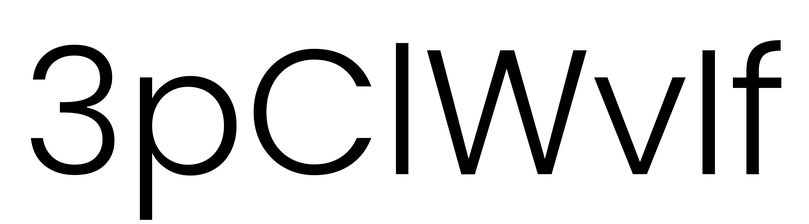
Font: Poppins-Light